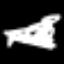
Label: squiggle